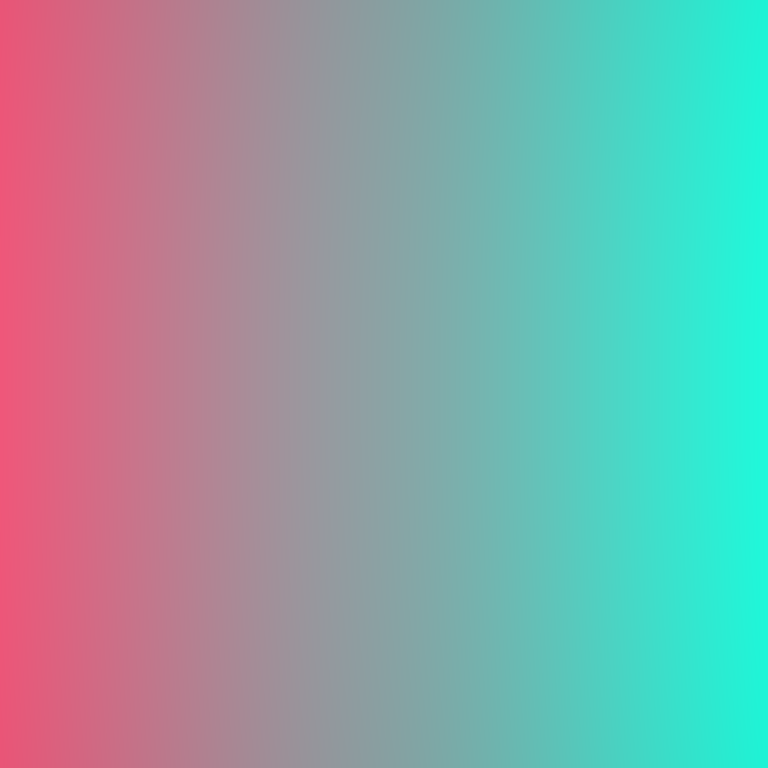
Abstract light effect, smooth gradient from soft red to bright cyan, calm atmosphere, diffuse light, no room, no furniture, no objects.